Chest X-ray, AP view. Patient: 12 years old, sex M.
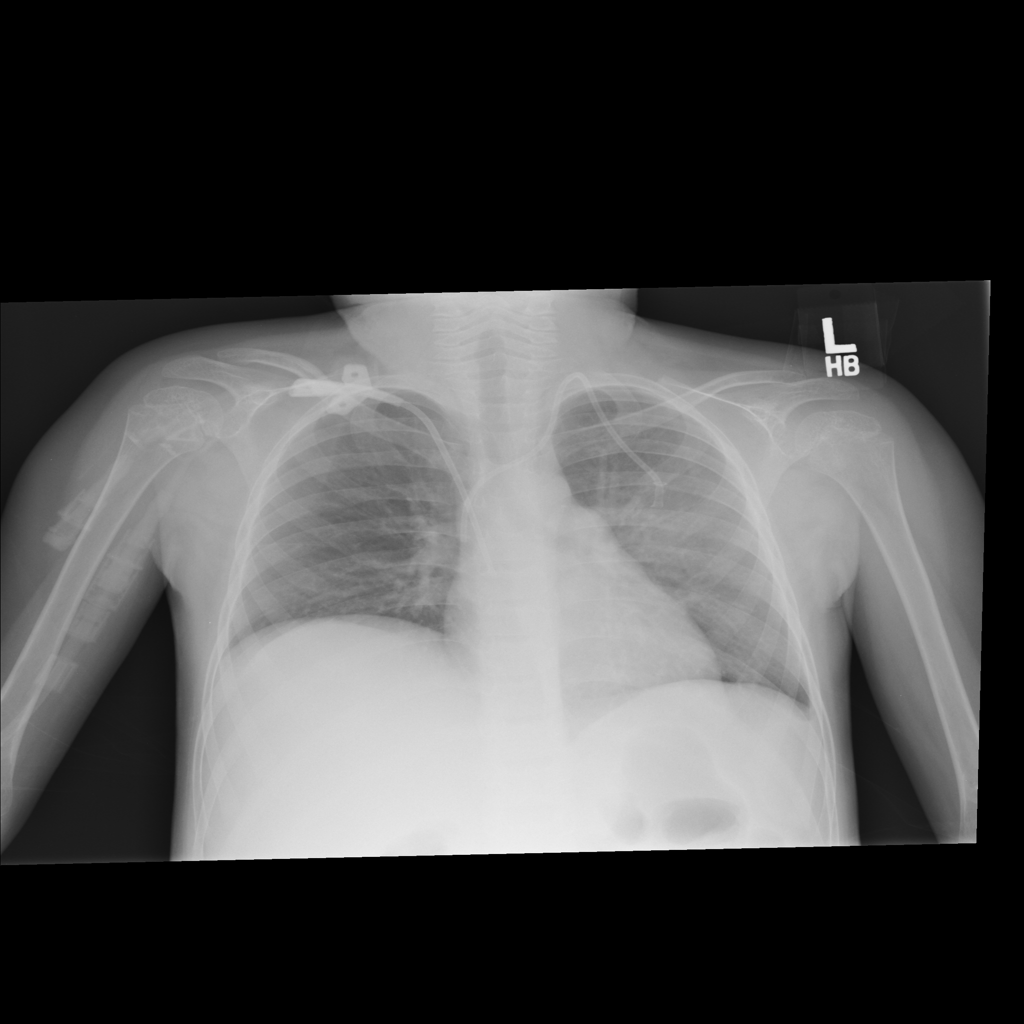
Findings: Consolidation